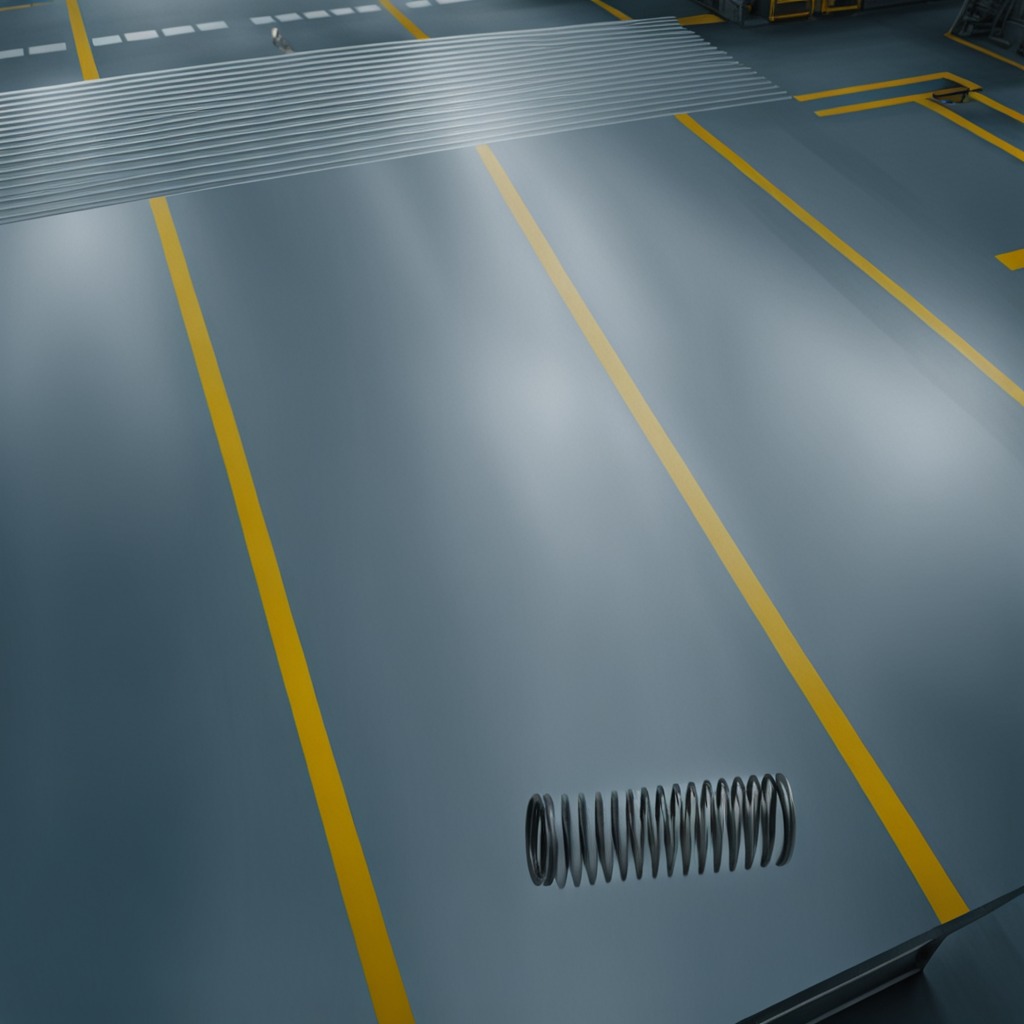
A coiled metal spring lies on the toolbox surface in an airplane hangar workshop.